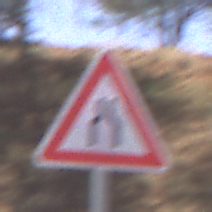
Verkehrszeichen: VerengteFahrbahn
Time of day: Midday
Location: Outdoor (RoadRail)
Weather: Clear
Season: NotSpecified
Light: Natural